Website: lowes
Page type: billing-address
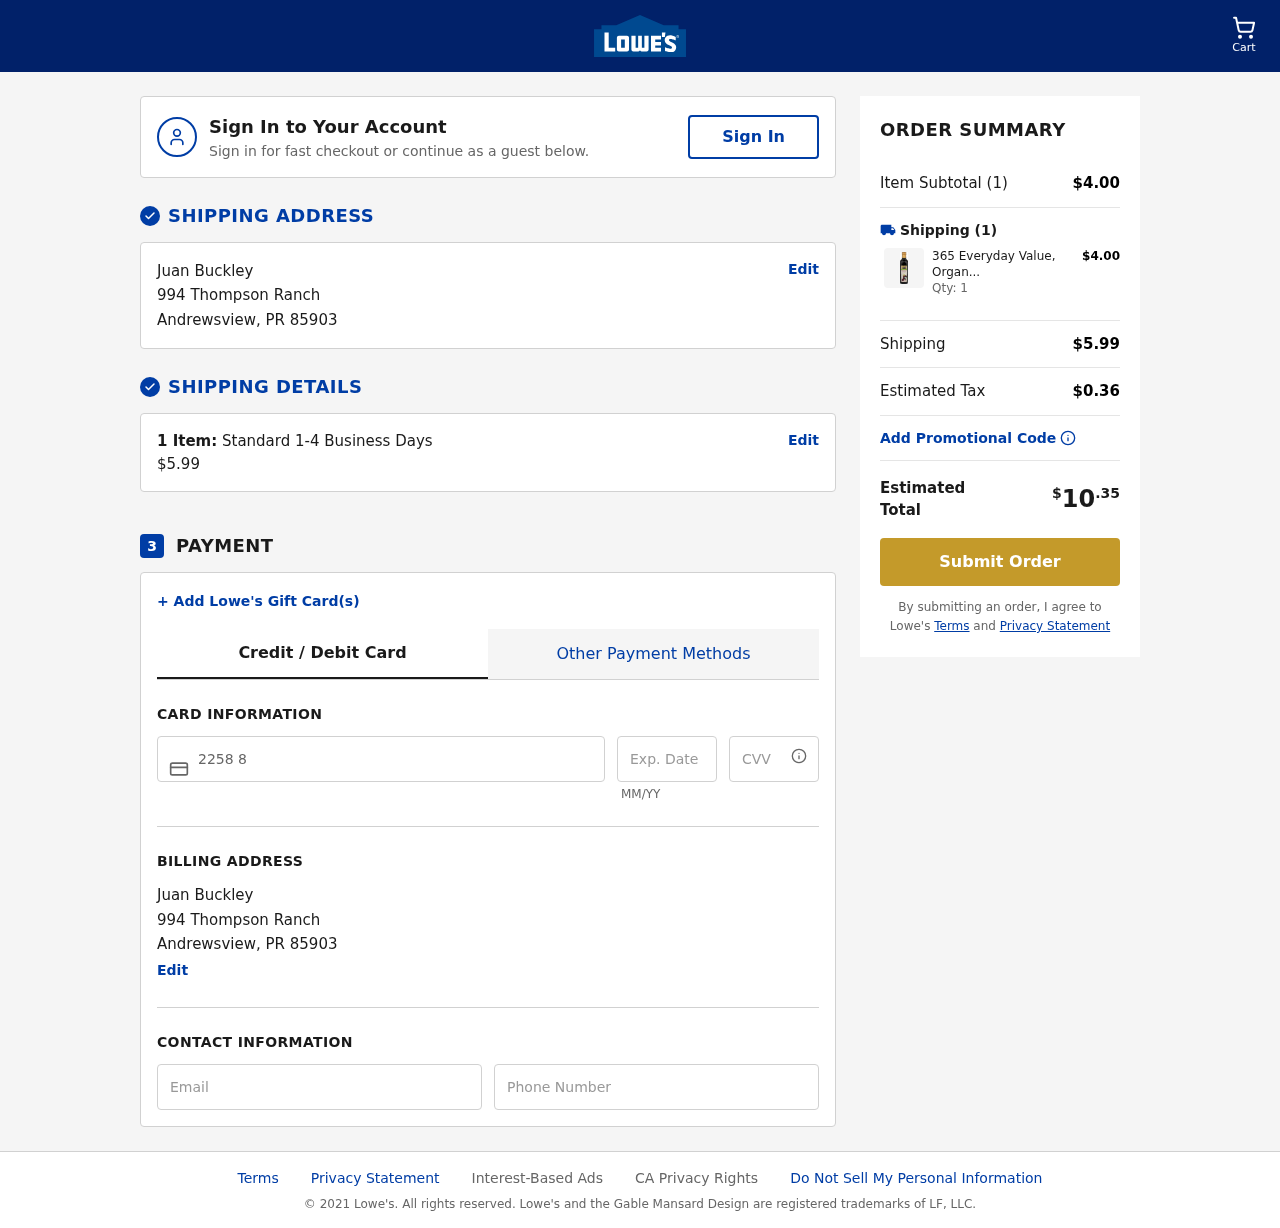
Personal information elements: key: PII_CARD_CVV
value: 254
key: PII_CARD_EXPIRY
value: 02/29
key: PII_CARD_NUMBER
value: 2258 8691 7164 1916
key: PII_CITY
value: Andrewsview
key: PII_EMAIL
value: juanbuckley@yahoo.com
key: PII_FULLNAME
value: Juan Buckley
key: PII_PHONE
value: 9223279836
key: PII_POSTCODE
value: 85903
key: PII_STATE_ABBR
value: PR
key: PII_STREET
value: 994 Thompson Ranch
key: PII_FULLNAME2
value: Juan Buckley
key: PII_STREET2
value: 994 Thompson Ranch
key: PII_CITY2
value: Andrewsview
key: PII_STATE_ABBR2
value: PR
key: PII_POSTCODE2
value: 85903
Product elements: key: PRODUCT1_NAME
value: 365 Everyday Value, Organic Balsamic Vinegar of Modena, 16.9 fl oz
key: PRODUCT1_PRICE
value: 4
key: PRODUCT1_QUANTITY
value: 1
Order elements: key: ORDER_NUM_ITEMS
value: Cart
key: ORDER_NUM_ITEMS
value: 1 Item:
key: ORDER_NUM_ITEMS
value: Item Subtotal (1)
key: ORDER_SHIPPING_COST
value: $5.99
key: ORDER_SUBTOTAL
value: $4.00
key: ORDER_TAX
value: $0.36
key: ORDER_TOTAL
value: $10.35